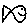
Label: fish